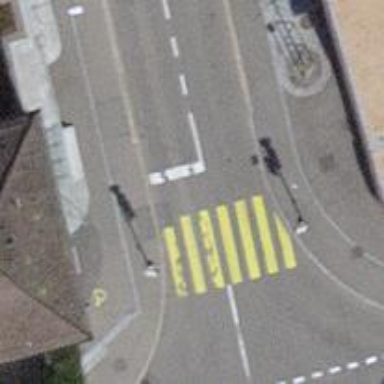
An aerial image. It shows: Crossing with zebra traffic signals.